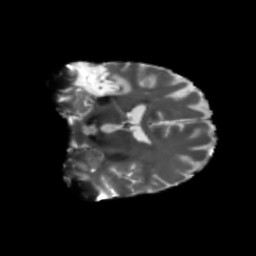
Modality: T2w
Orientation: coronal
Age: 47
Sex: male
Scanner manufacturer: siemens
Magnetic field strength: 3 T
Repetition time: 5.25 s
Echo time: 0.08 s